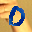
Label: 0